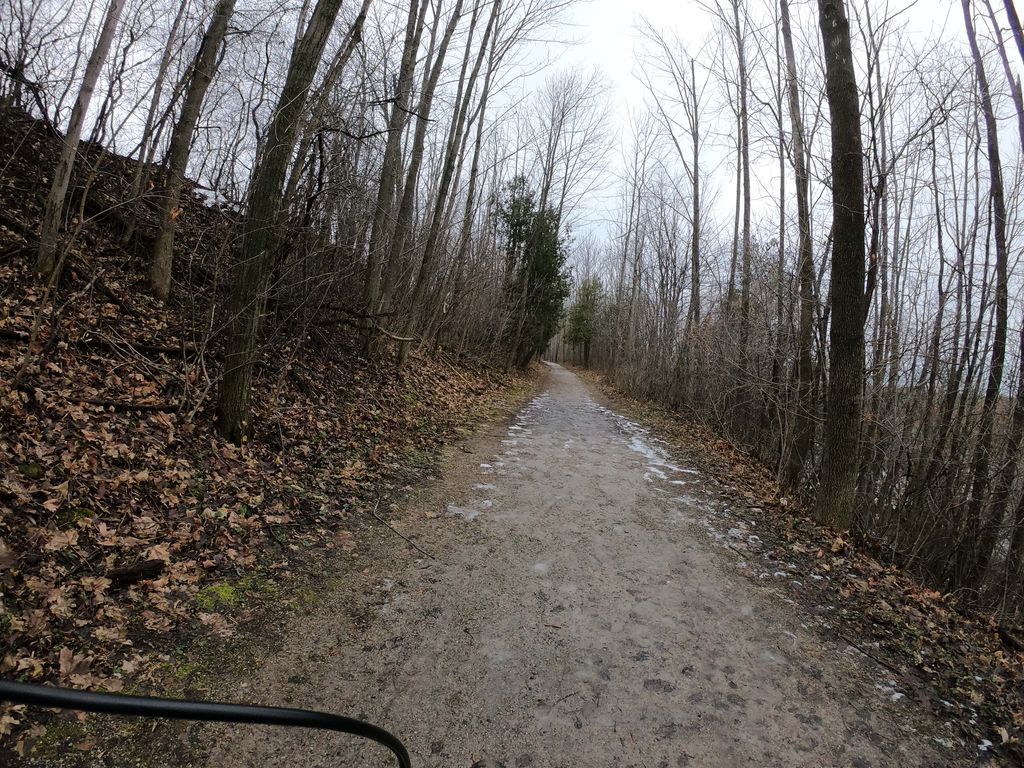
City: kitchener-waterloo